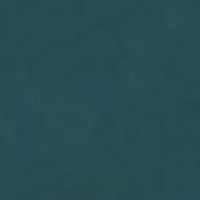
EUNIS habitat code: 14
Species observed at this site:
Tachybaptus ruficollis
Corvus corone
Podiceps cristatus
Motacilla cinerea
Fulica atra
Anas platyrhynchos
Larus canus
Aythya ferina
Aythya fuligula
Passer domesticus
Passer montanus
Turdus merula
Chroicocephalus ridibundus
Phalacrocorax carbo
Larus michahellis
Cygnus olor
Spatula clypeata
Parus major
Columba livia
Motacilla alba